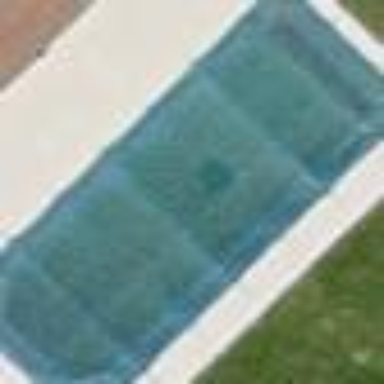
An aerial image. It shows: Swimming pool located in leisure land.